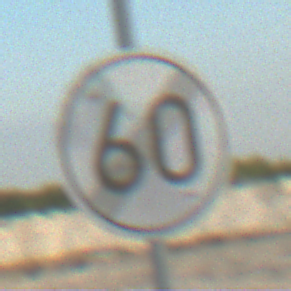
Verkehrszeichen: EndeGeschwindigkeit60
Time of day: SunriseSunset
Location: Outdoor (Beach)
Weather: Clear
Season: NotSpecified
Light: Natural